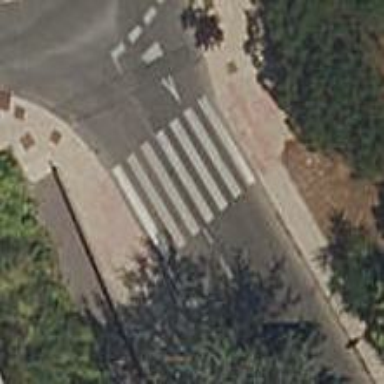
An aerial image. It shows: Uncontrolled crossing on the road.